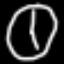
Label: clock